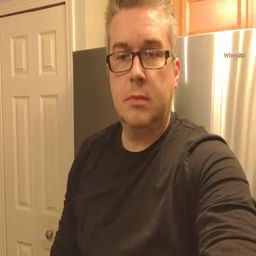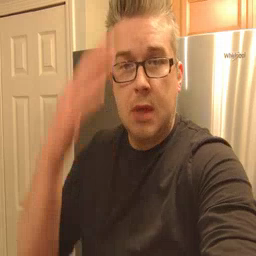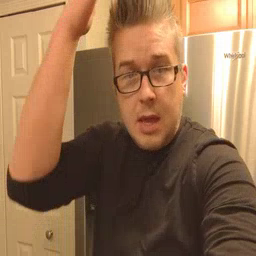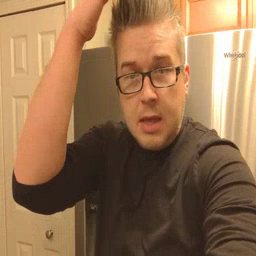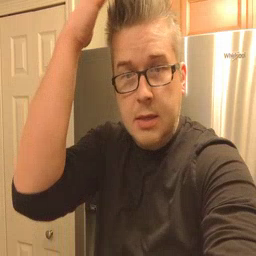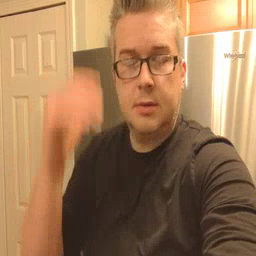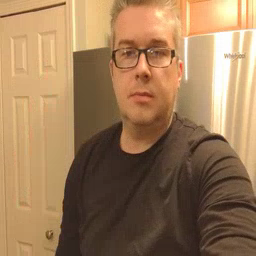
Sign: hat